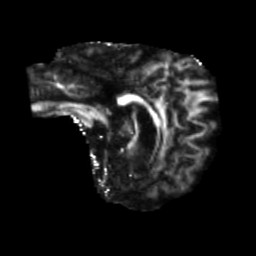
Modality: FA
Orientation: sagittal
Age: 62
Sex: female
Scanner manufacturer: siemens
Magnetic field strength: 3 T
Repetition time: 5.47 s
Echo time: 0.0854 s